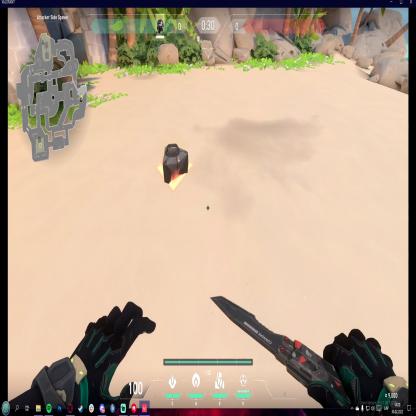
Label: dropped spike